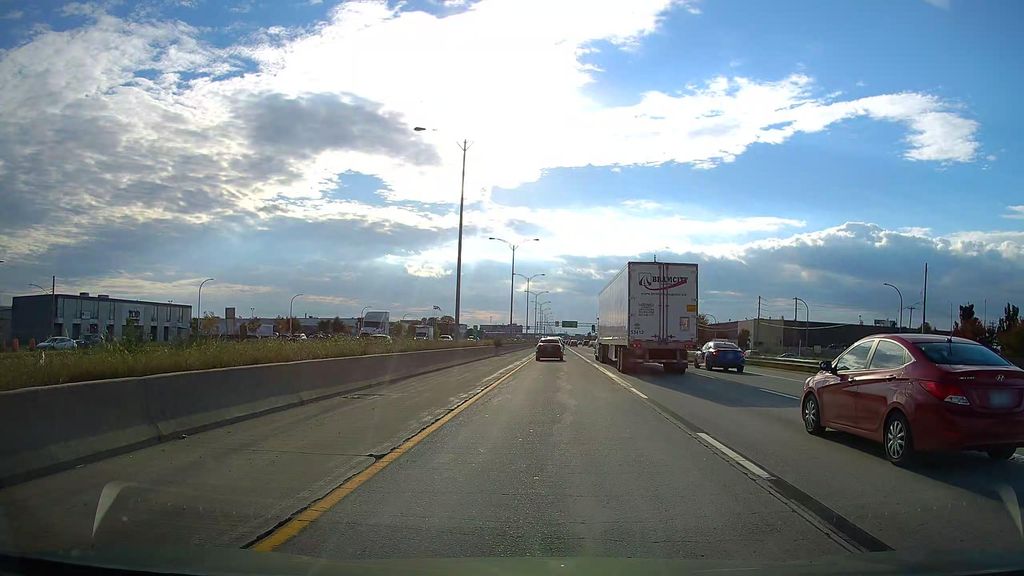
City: montreal